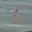
Label: 6